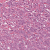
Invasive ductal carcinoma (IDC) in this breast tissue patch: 1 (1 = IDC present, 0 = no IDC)